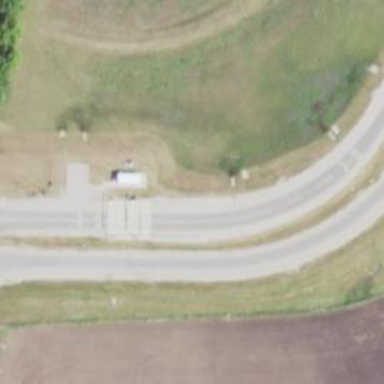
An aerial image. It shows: Toll gantry on the road.